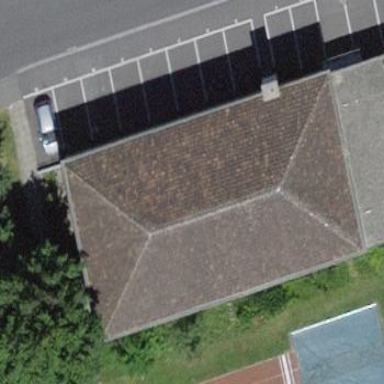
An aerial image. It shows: School building.